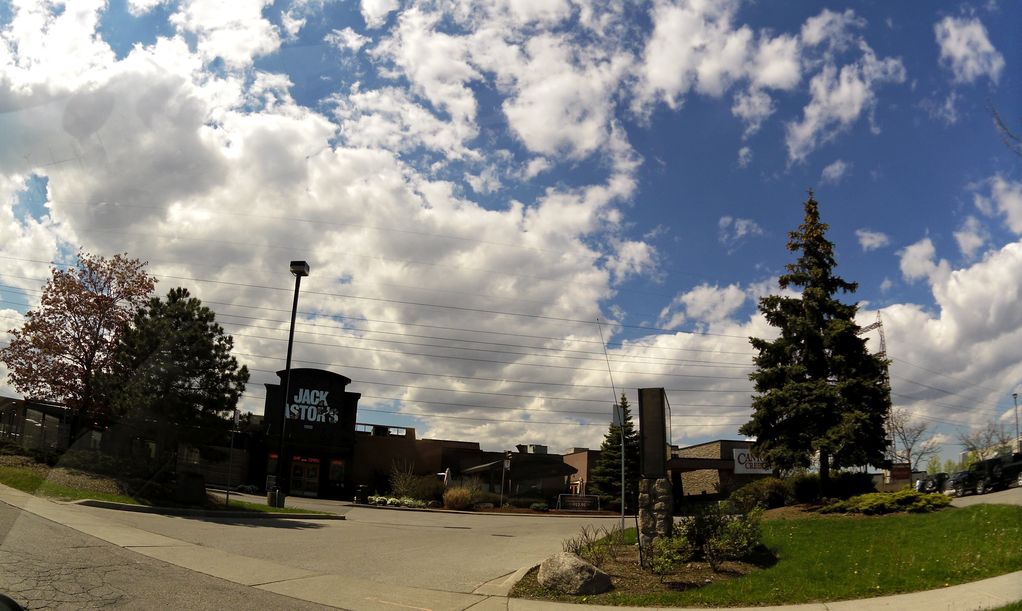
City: toronto